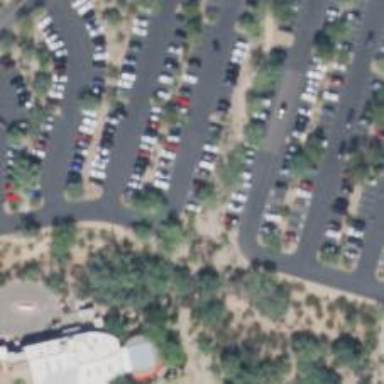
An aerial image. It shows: Parking space.